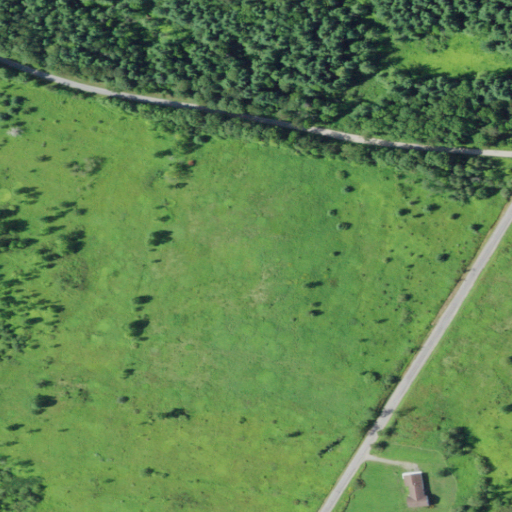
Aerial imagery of mountain in New York named Osborne Hill containing pasture, evergreen forest, open development, medium intensity development, mixed forest, and low intensity development